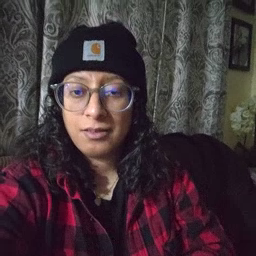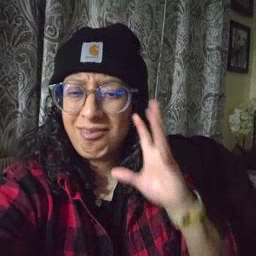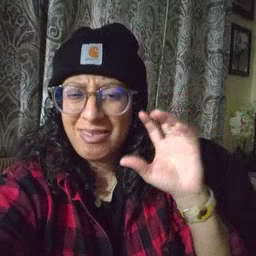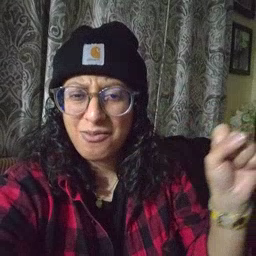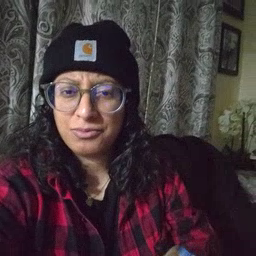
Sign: loud